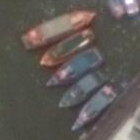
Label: civil